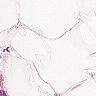
Metastatic tissue present: no